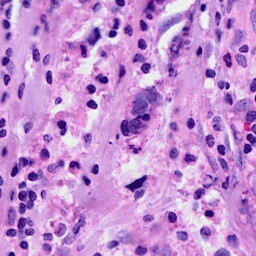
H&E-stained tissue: Breast